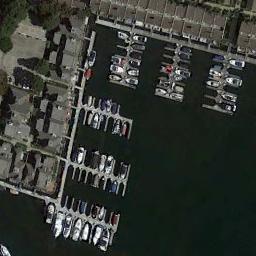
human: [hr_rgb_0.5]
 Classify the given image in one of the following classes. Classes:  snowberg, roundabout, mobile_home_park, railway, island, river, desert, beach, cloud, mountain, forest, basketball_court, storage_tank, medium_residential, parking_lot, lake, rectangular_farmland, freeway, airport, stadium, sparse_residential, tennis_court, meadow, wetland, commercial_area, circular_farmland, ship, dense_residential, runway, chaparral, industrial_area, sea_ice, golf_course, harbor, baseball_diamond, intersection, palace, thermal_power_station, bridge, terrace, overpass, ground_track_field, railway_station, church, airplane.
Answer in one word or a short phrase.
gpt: harbor